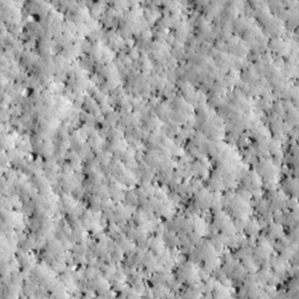
Label: non_frost